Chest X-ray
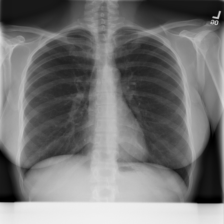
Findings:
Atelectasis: negative
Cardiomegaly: negative
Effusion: negative
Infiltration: negative
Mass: negative
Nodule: negative
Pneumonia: negative
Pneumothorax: negative
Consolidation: negative
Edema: negative
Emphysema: negative
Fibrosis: negative
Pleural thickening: negative
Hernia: negative